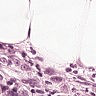
Metastatic tissue present: yes